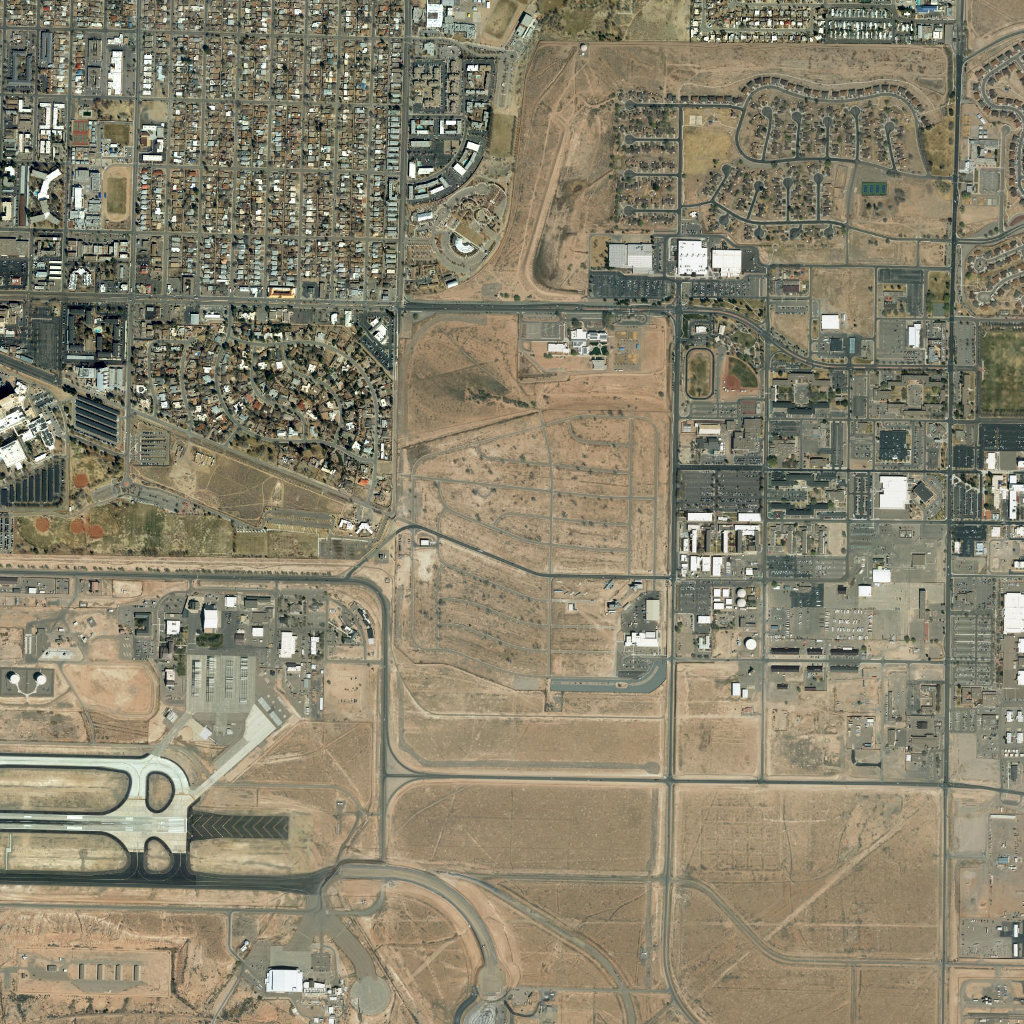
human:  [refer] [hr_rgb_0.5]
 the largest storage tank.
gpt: <box>[[72, 62, 73, 63, 0]]</box>

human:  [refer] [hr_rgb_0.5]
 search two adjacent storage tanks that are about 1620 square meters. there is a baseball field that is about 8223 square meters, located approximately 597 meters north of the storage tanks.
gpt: <box>[[71, 57, 72, 59, 0]]</box>

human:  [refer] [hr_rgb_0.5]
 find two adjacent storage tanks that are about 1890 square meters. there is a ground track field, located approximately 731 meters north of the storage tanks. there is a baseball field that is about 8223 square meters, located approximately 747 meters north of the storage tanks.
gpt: <box>[[71, 57, 72, 59, 0]]</box>

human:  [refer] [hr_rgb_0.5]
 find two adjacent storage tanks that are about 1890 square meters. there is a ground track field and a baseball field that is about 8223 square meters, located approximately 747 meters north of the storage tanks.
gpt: <box>[[71, 57, 72, 59, 0]]</box>

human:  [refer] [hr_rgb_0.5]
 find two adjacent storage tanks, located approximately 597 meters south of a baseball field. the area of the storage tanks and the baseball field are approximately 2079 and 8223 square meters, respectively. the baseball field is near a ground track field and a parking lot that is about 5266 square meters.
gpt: <box>[[71, 57, 72, 59, 0]]</box>